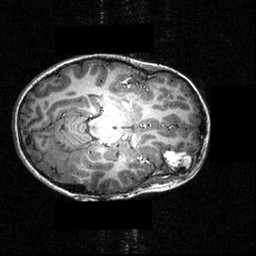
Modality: T1w
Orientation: axial
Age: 12
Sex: female
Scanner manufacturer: siemens
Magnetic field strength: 3.951 T
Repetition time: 1.5 s
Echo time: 0.00335 s